Current action and preconditions to check: path_clear

Your task: For each precondition in the list above, predict whether it will hold at this action.

Consider the current scene as observed from the mobile robot's camera, and analyze the predicted future states of all dynamic agents (e.g., people, animals, vehicles, or any moving entities) within the NEXT SECOND.

IMPORTANT: Only answer "very likely" if you are absolutely certain—based on strong, clear evidence—that a dynamic agent will violate the precondition in the predicted future state. Do NOT answer "very likely" for unlikely, ambiguous, or low-probability risks.

Ask yourself for each precondition: Is there a high probability, with clear and convincing evidence, that the predicted future states of any dynamic agent will interfere with the predicted future state of the currently executing action within the NEXT SECOND, causing that precondition to fail?

Assess the risk level based on these predictions. Use "likely" or "very likely" if motions create a clear risk of interference.

Use "neutral" or "improbable" if agents are nearby but their predicted paths are clearly diverging or non-conflicting.

Failure Risk Categories: "very improbable", "improbable", "neutral", "likely", "very likely"

Answer Format: Output ONLY the probability_of_failure value from these categories: "very improbable", "improbable", "neutral", "likely", "very likely"

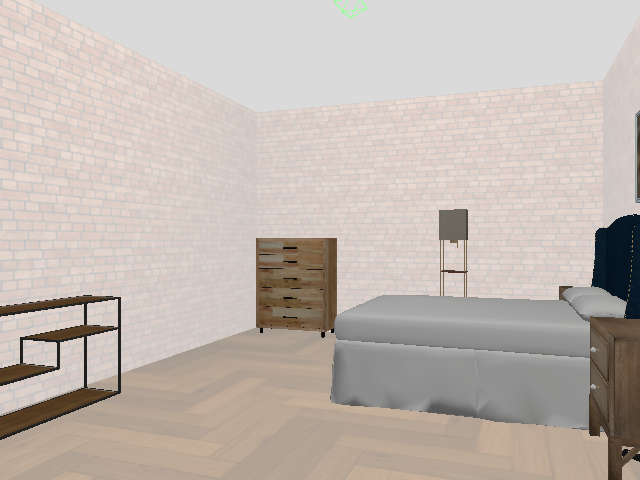

Answer: very improbable